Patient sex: M
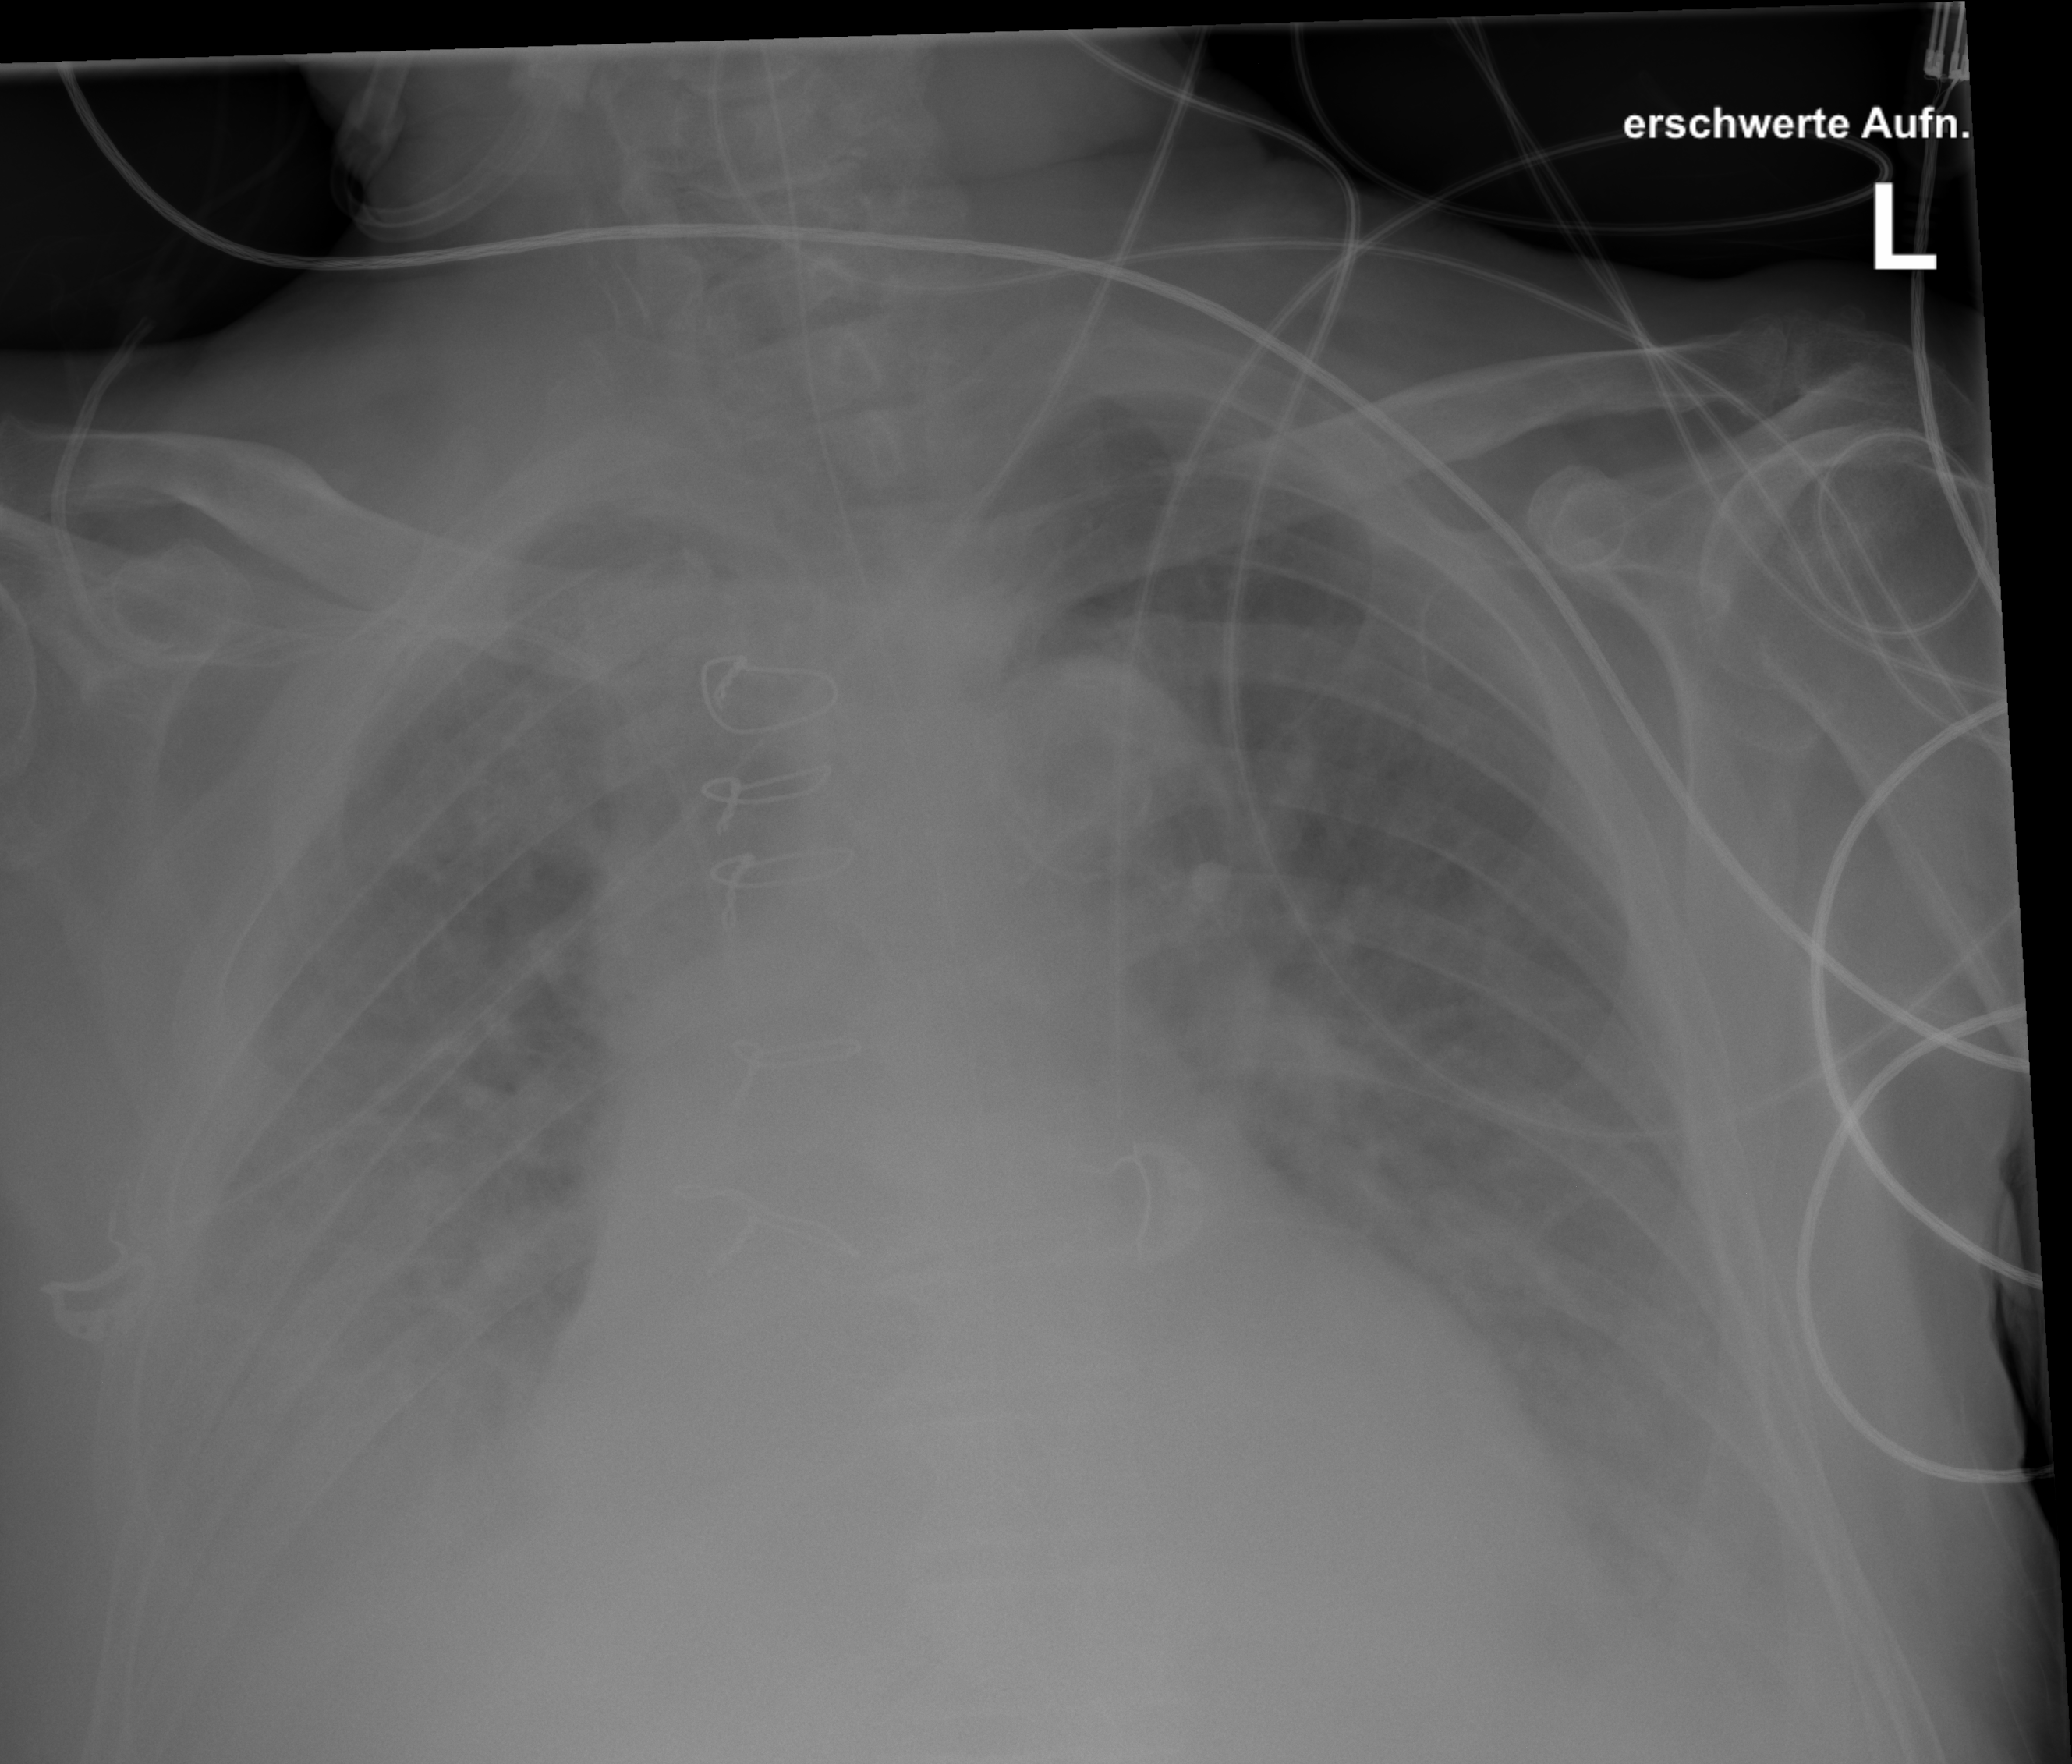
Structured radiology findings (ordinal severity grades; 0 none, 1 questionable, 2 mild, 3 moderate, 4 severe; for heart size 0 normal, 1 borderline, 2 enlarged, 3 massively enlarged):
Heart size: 2
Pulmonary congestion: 3
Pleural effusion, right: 3
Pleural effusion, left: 3
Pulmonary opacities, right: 3
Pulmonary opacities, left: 2
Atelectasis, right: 2
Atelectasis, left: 2